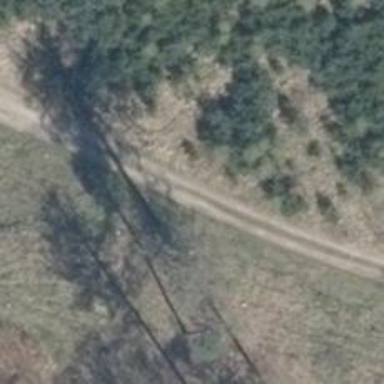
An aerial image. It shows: Dirt track road with grade 4 tracktype.